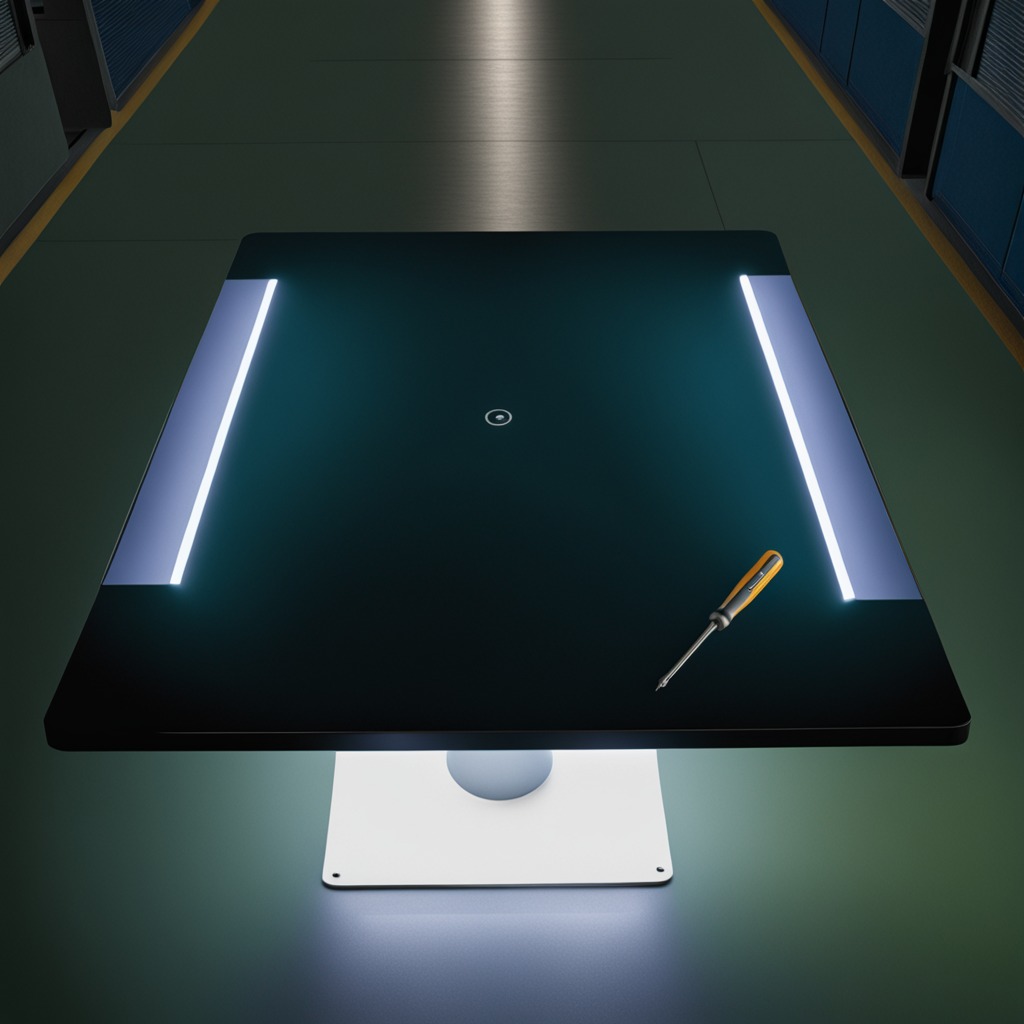
A screwdriver is lying on the clean empty table in a railway signal maintenance room.